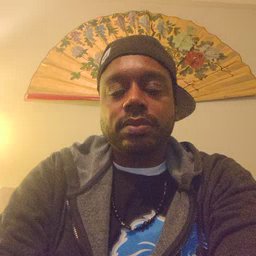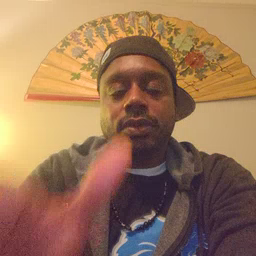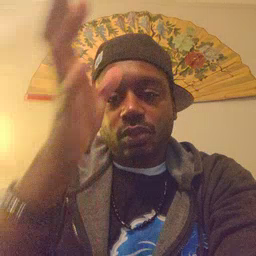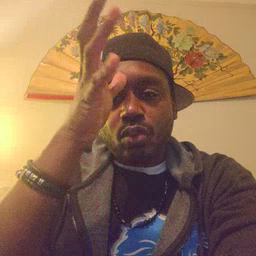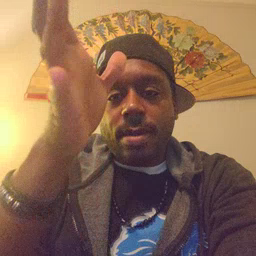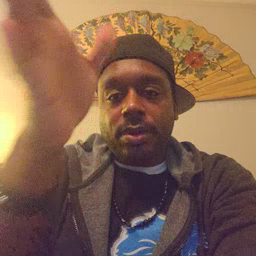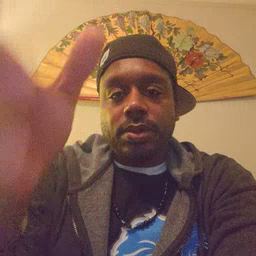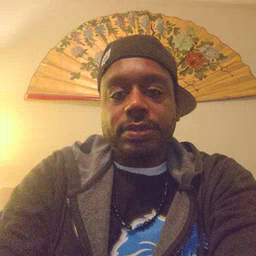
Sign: grandpa